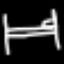
Label: bed